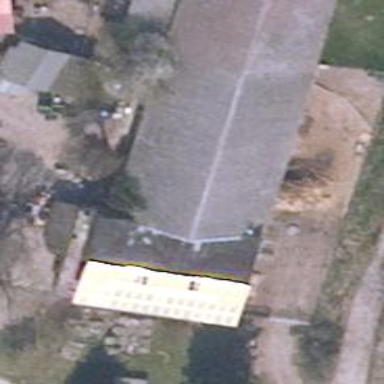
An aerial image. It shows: Farm shop.